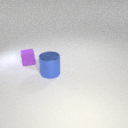
large blue metal cylinder in front of small purple rubber cube